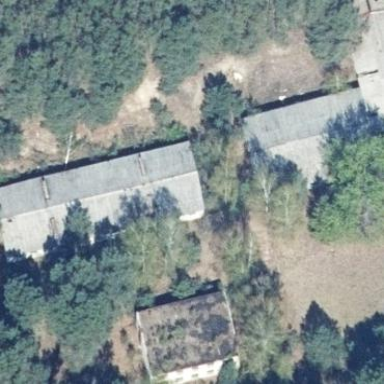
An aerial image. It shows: Ruins of building.